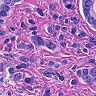
Metastatic tissue present: yes